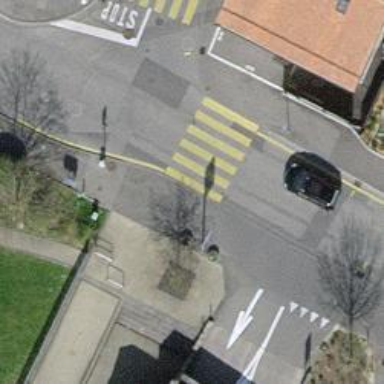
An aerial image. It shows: Marked zebra crossing on the road.